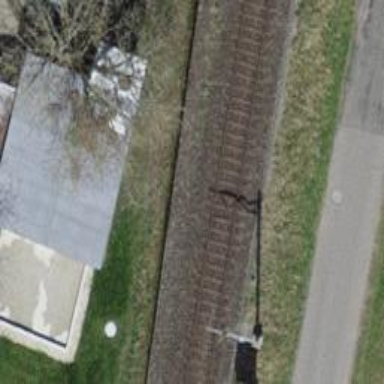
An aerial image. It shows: Single railway track with electrified contact line.